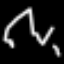
Label: squiggle